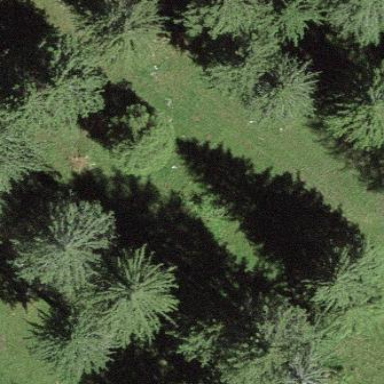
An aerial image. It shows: Serene woodland landscape.